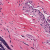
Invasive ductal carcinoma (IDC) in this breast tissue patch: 0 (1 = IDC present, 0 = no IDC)